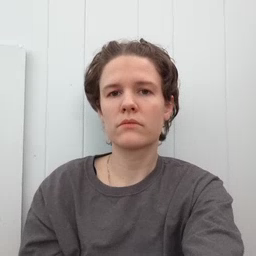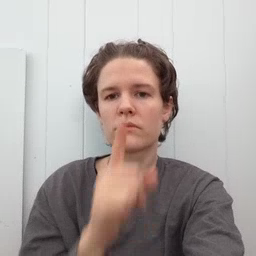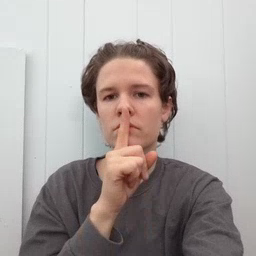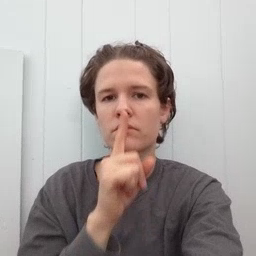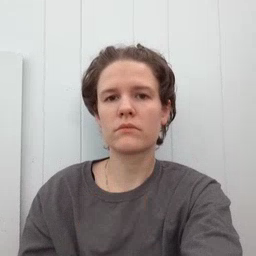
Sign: shhh